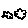
Label: cloud